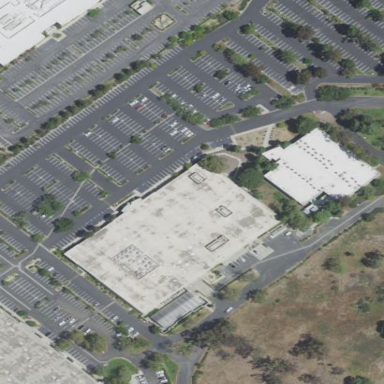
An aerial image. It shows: Parking area.